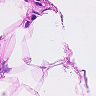
Metastatic tissue present: no